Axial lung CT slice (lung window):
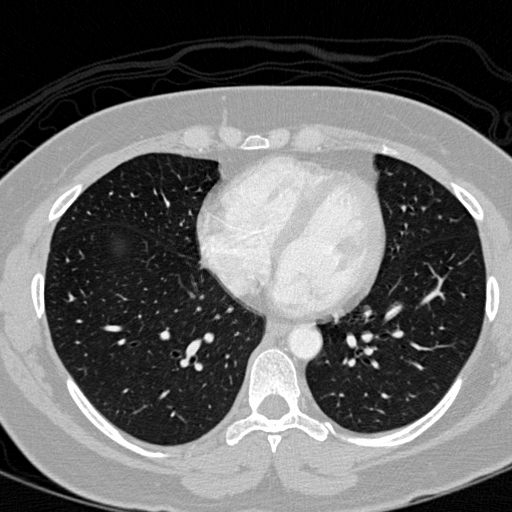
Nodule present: no